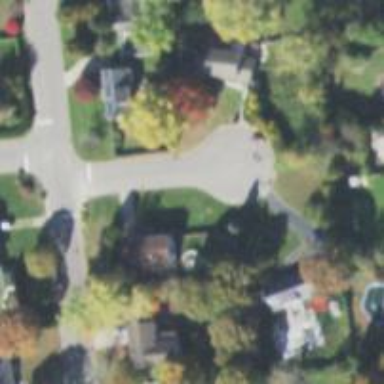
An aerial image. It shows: Residential road.